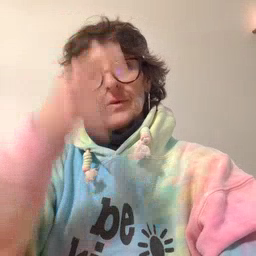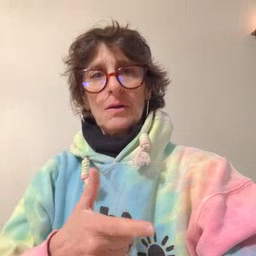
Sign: brother